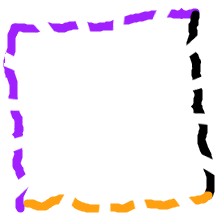
Shape: square